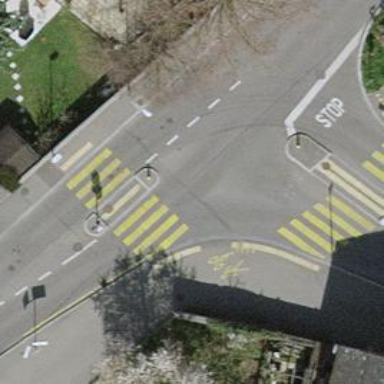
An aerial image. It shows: Kerb serving as barrier.